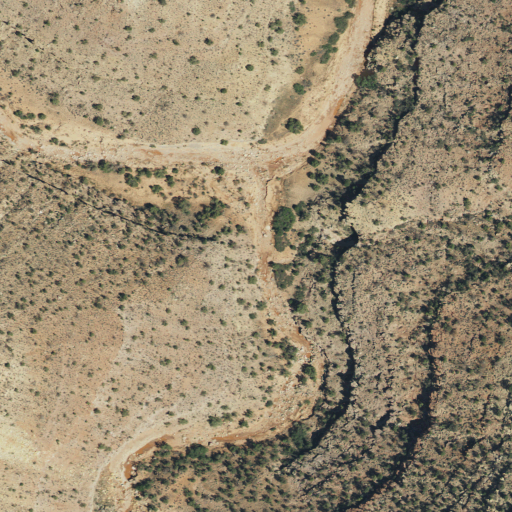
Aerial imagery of valley in Utah named Black Steer Canyon containing shrub and evergreen forest